Field crop: maize
Growth stage: 2
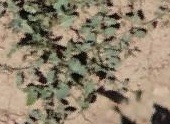
Species: convolvulus